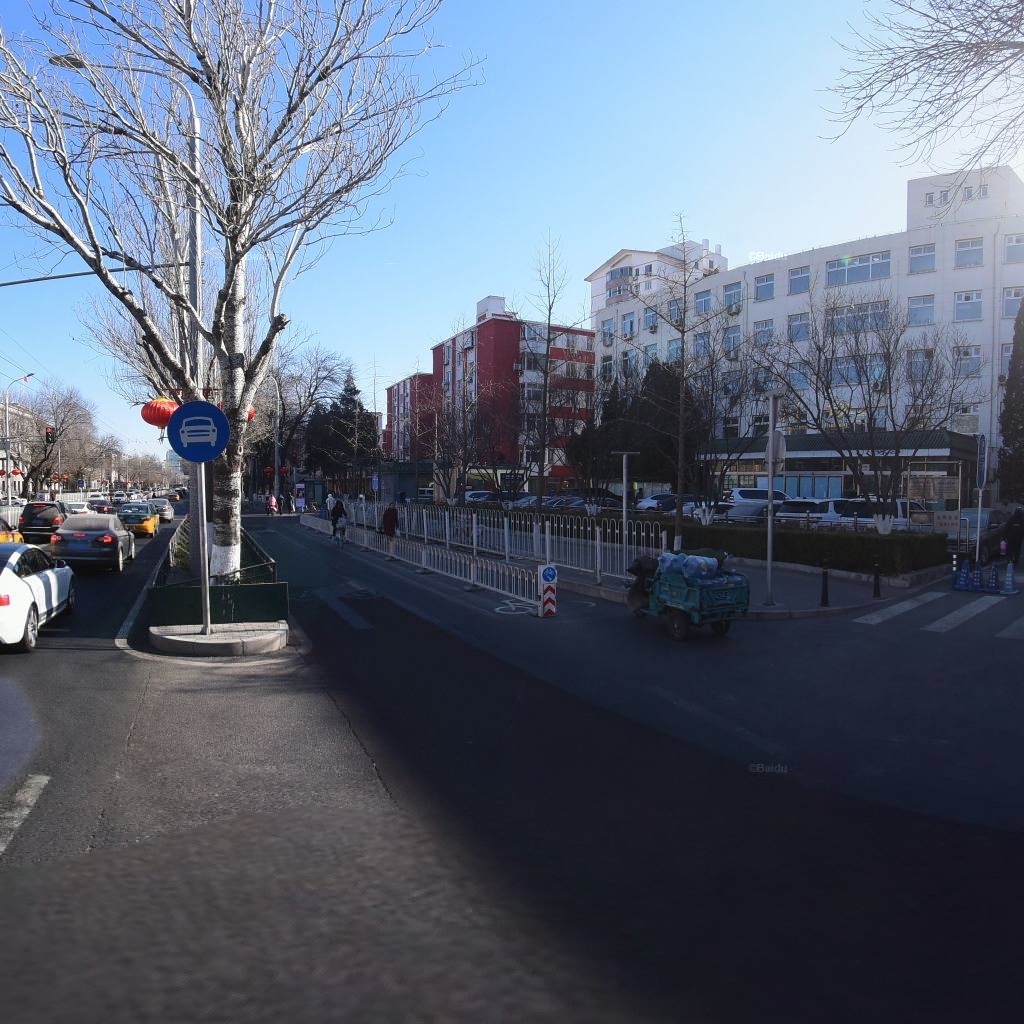
Region: Dongcheng
Road damage annotations: longitudinal crack, longitudinal crack